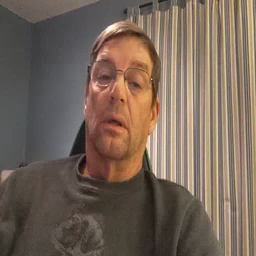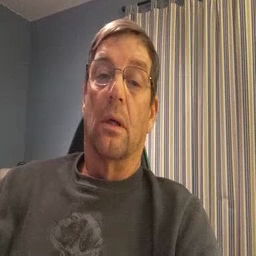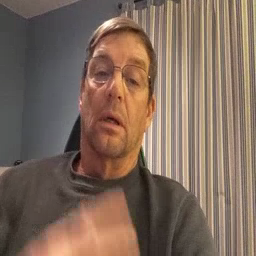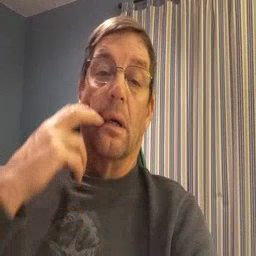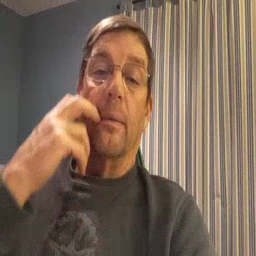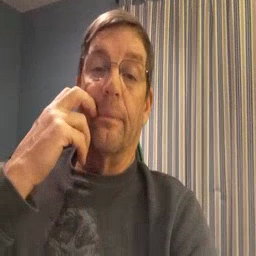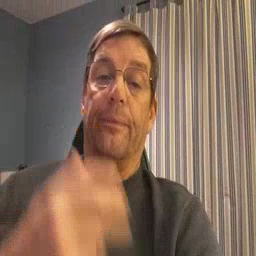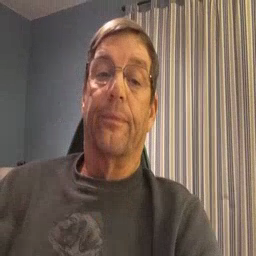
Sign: gum